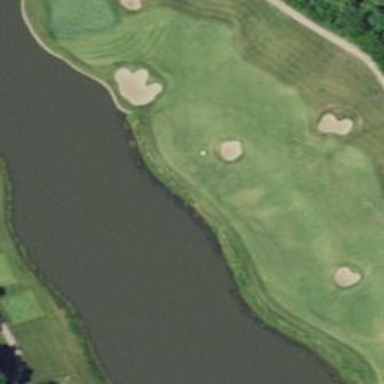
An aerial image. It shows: Water hazard on golf course. The hazard is natural water feature.